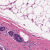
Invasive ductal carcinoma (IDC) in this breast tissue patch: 0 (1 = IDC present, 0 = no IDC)